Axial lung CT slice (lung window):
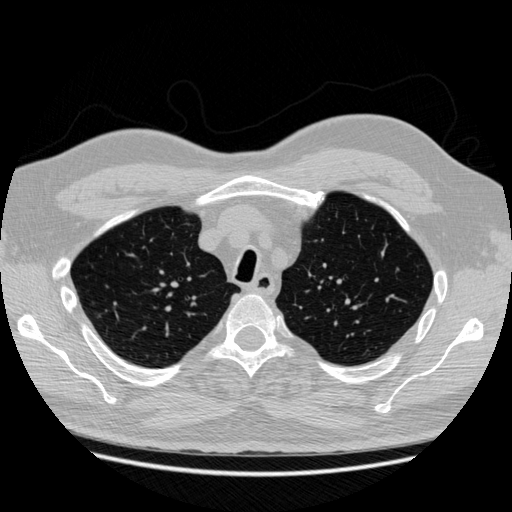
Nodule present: no